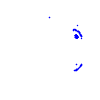
Particle: pion